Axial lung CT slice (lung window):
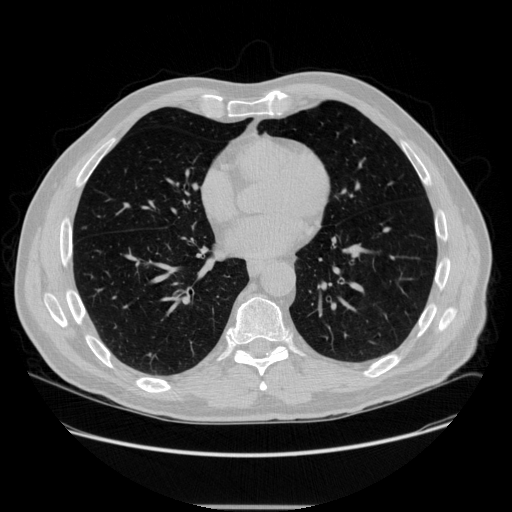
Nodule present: no